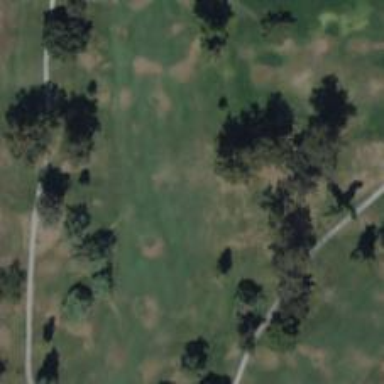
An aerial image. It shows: View of golf hole.